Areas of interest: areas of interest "Logistics and Express Delivery"
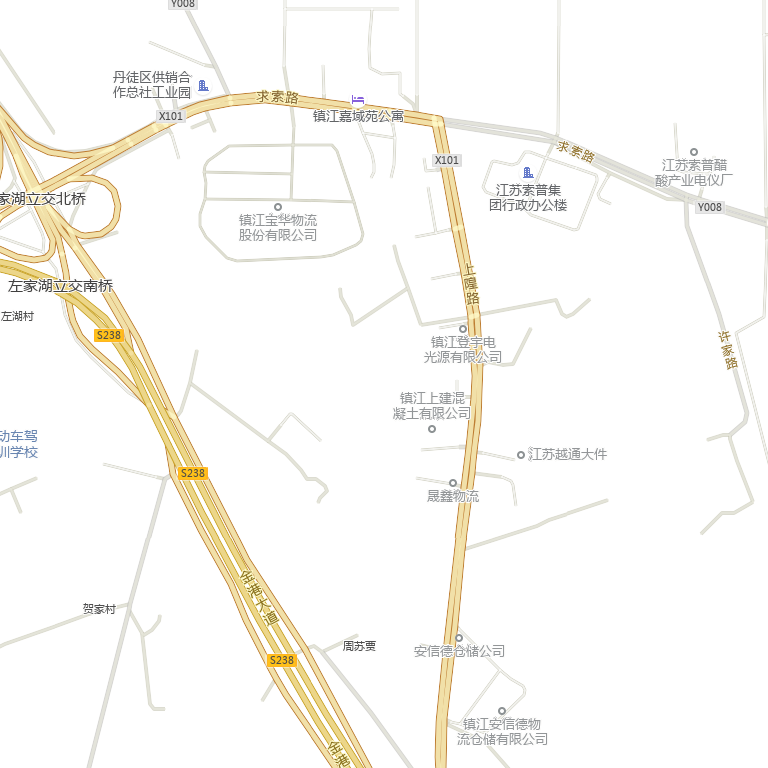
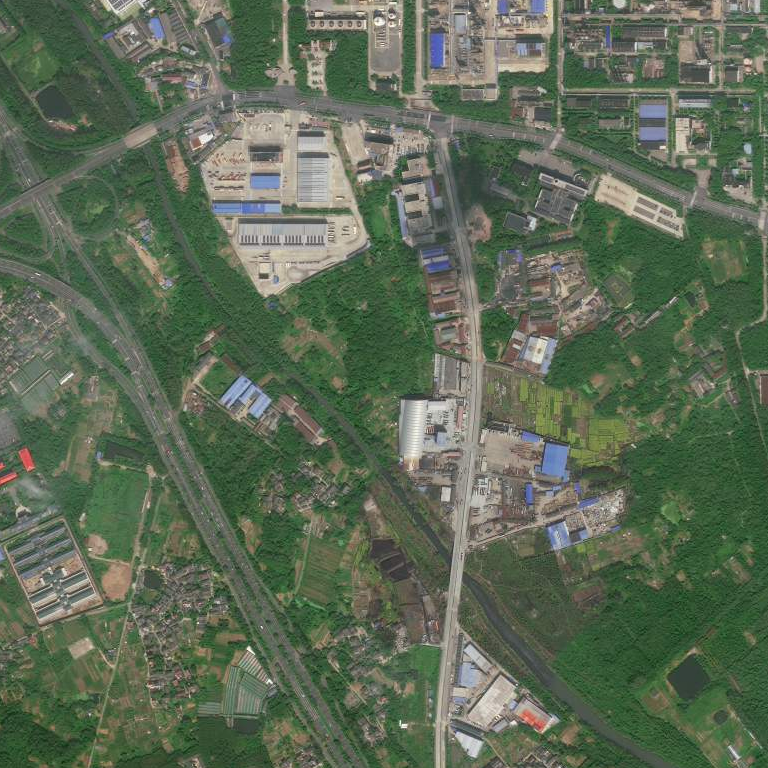